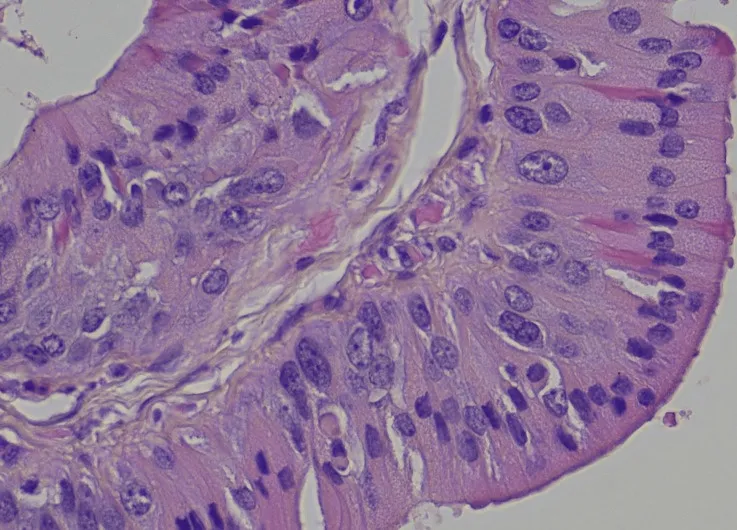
Hematoxylin-eosin, 60x. The epithelial cells lining cystic spaces had uniform, normochromatic nuclei, with abundant granular oncocytic cytoplasm.
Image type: pathology (h&e)